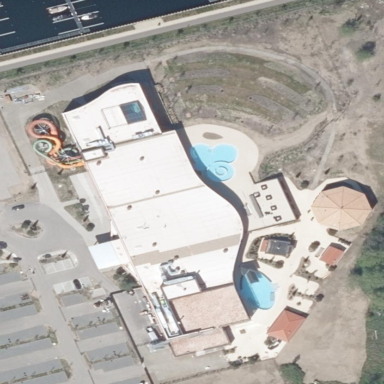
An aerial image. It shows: Water park area designed for swimming and leisure activities.